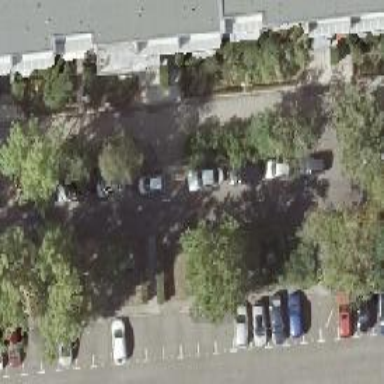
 there is parallel on-street parking lane."